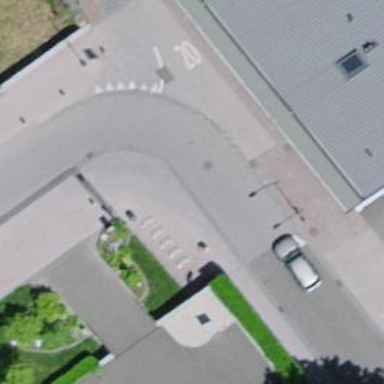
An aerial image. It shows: Residential road with asphalt surface and traffic calming table.